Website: lowes
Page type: review-order
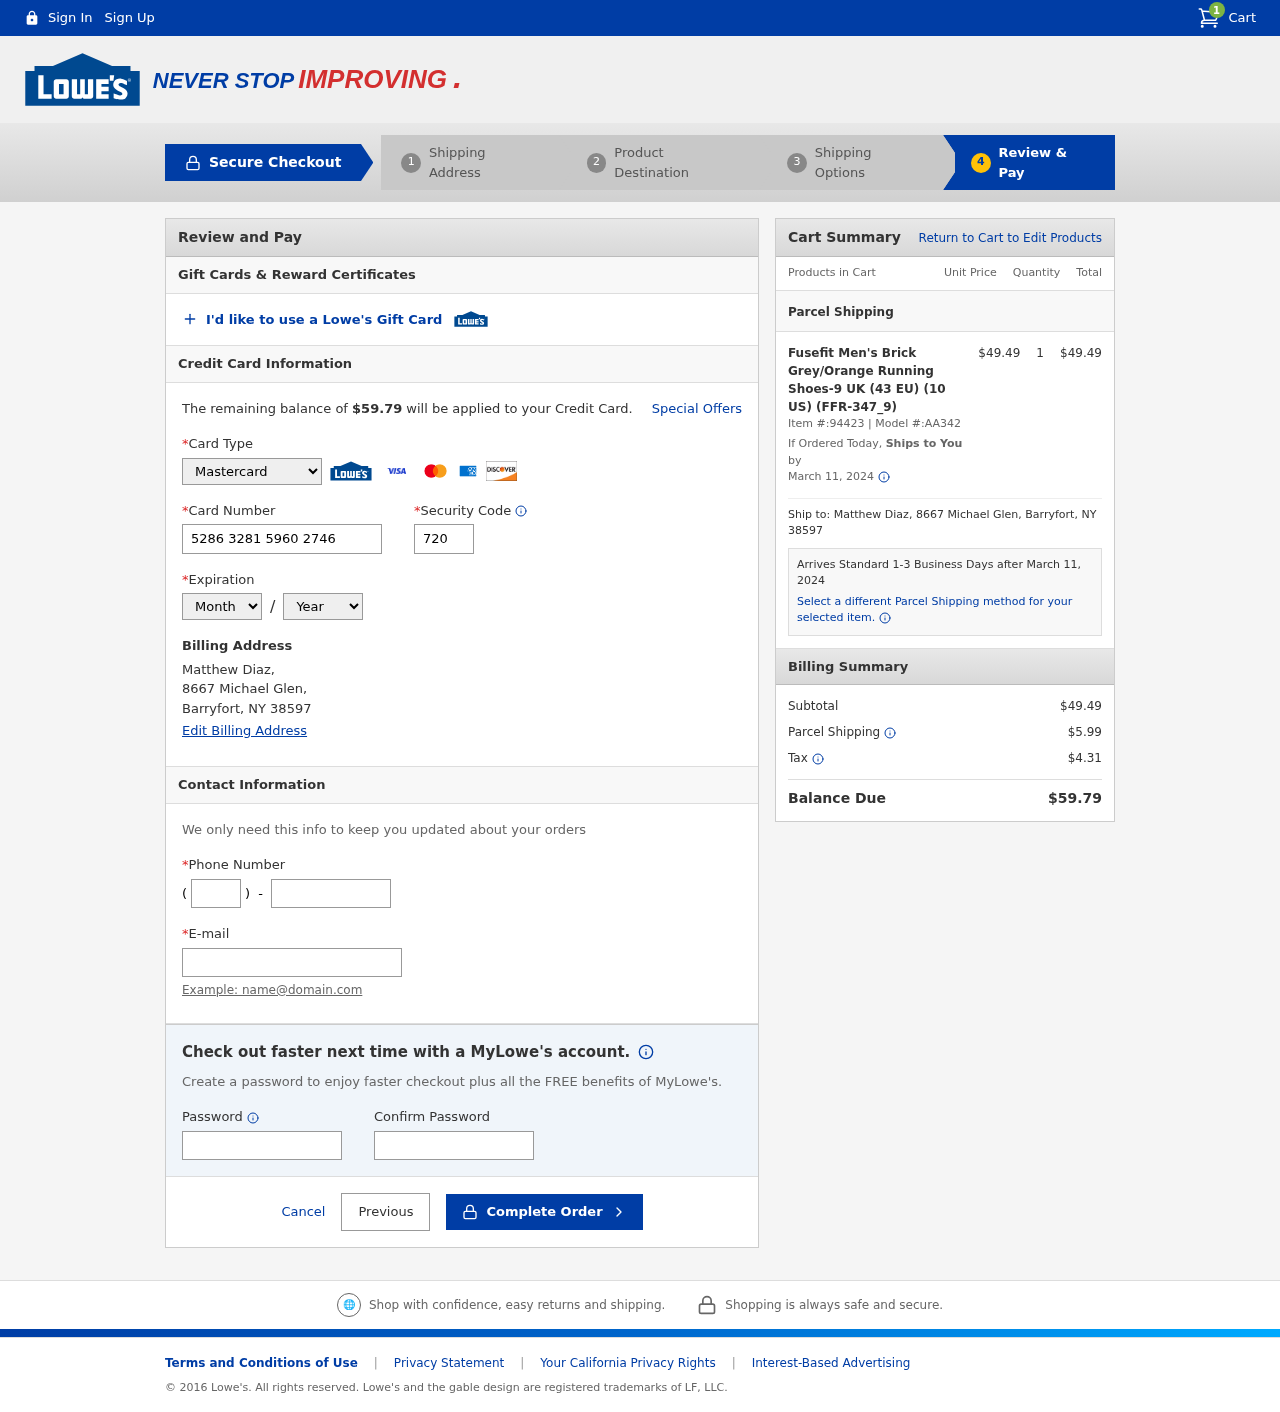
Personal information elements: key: PII_CARD_CVV
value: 720
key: PII_CARD_EXPIRY_MONTH
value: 09
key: PII_CARD_EXPIRY_YEAR
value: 27
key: PII_CARD_NUMBER
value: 5286 3281 5960 2746
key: PII_CARD_TYPE
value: Mastercard
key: PII_CITY
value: Barryfort
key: PII_EMAIL
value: matthewdiaz@gmail.com
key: PII_FULLNAME
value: Matthew Diaz,
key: PII_PHONE
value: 6722959287
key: PII_PHONE_AREA
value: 672
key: PII_POSTCODE
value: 38597
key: PII_STATE_ABBR
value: NY
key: PII_STREET
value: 8667 Michael Glen
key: PII_STREET
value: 8667 Michael Glen,
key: PII_FULLNAME2
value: Matthew Diaz
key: PII_POSTCODE_FULL
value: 38597
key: PII_CITY_STATE
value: Barryfort, NY
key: PII_CITY_STATE_ZIP
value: Barryfort, NY 38597
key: PII_POSTCODE_NUMERIC
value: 38597
Product elements: key: PRODUCT1_NAME
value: Fusefit Men's Brick Grey/Orange Running Shoes-9 UK (43 EU) (10 US) (FFR-347_9)
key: PRODUCT1_PRICE
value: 49.49
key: PRODUCT1_QUANTITY
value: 1
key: PRODUCT1_ITEM_NUMBER
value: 94423
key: PRODUCT1_MODEL_NUMBER
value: AA342
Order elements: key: ORDER_NUM_ITEMS
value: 1
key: ORDER_TOTAL
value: $59.79
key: ORDER_SHIPPING_DATE
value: March 11, 2024
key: ORDER_SUBTOTAL
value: $49.49
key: ORDER_SHIPPING_DATE2
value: March 11, 2024
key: ORDER_SUBTOTAL2
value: $49.49
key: ORDER_SHIPPING_COST
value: $5.99
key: ORDER_TAX
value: $4.31